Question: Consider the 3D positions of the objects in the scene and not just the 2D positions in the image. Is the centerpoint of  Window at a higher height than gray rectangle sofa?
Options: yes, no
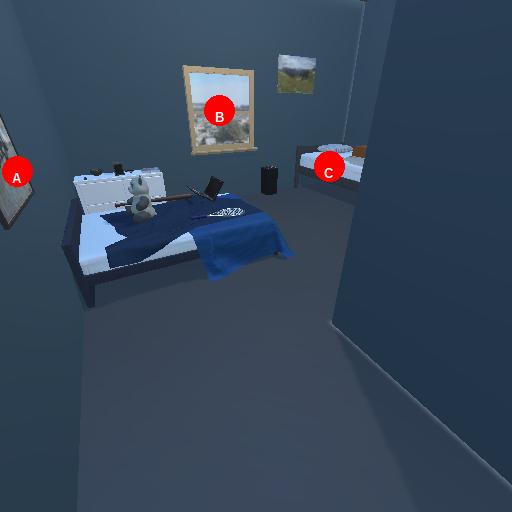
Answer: yes